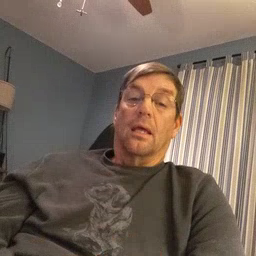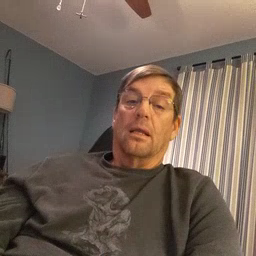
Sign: man